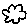
Label: cloud